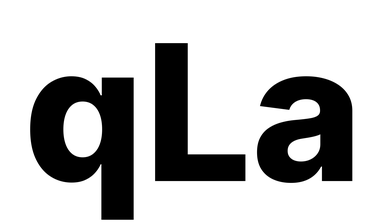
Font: Inter_ExtraBold